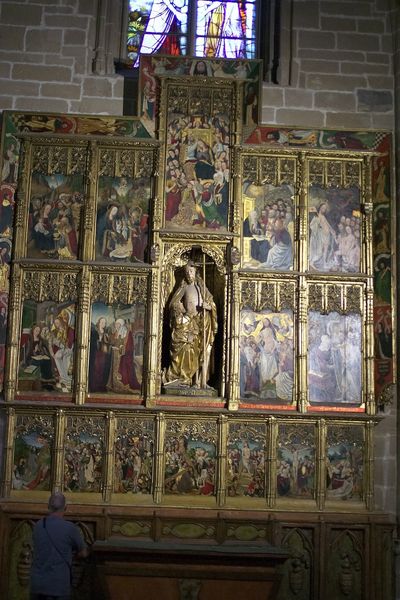
Titel: Kathedrale von Pamplona
Künstler: Jaques Perut
Standort: Pamplona, Kathedrale (EU - E - Navarra)
Schlagwörter: blau, flügel, gemälde, mann, gelb, grün, fenster, glas, tisch, rot, malerei, wand, falten, mensch, rahmen, bild, kirche, figur, gewand, gold, stoff, gotik, skulptur, bilder, mauer, besucher, figuren, tafel, foto, nische, kreuz, altar, hochaltar, schnitzerei, buntglas, glasfenster, christus, jesus, segen, heilige, maria, tourist, szenen, schrein, vergoldung, verkündigung, geburt, kriche, kirchenfenster, mensa, tafeln, flügelaltar, apostel, triptichon, altartafel, auferstanden, #blau